Chest X-ray. View position: PA
Patient age: 72
Patient sex: F
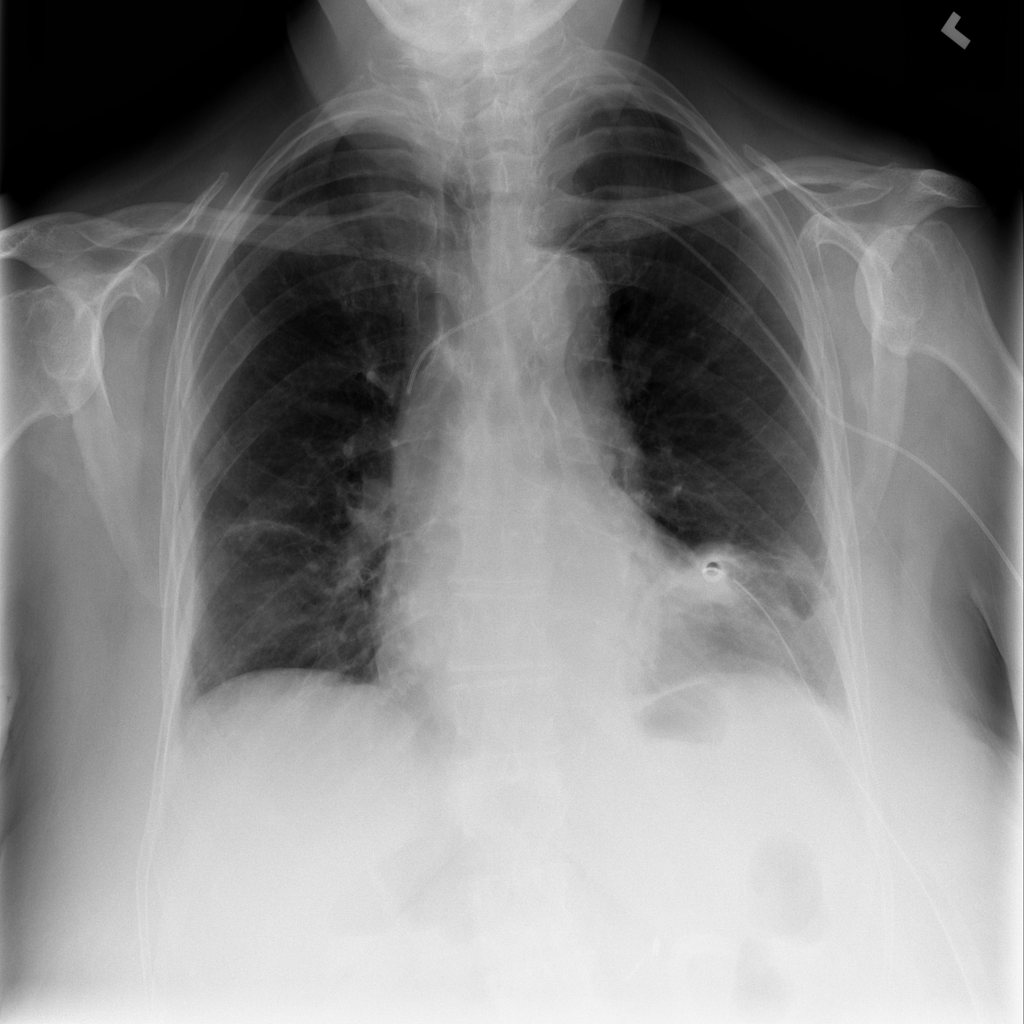
Finding: Pneumothorax